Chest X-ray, PA view. Patient: 61 years old, sex F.
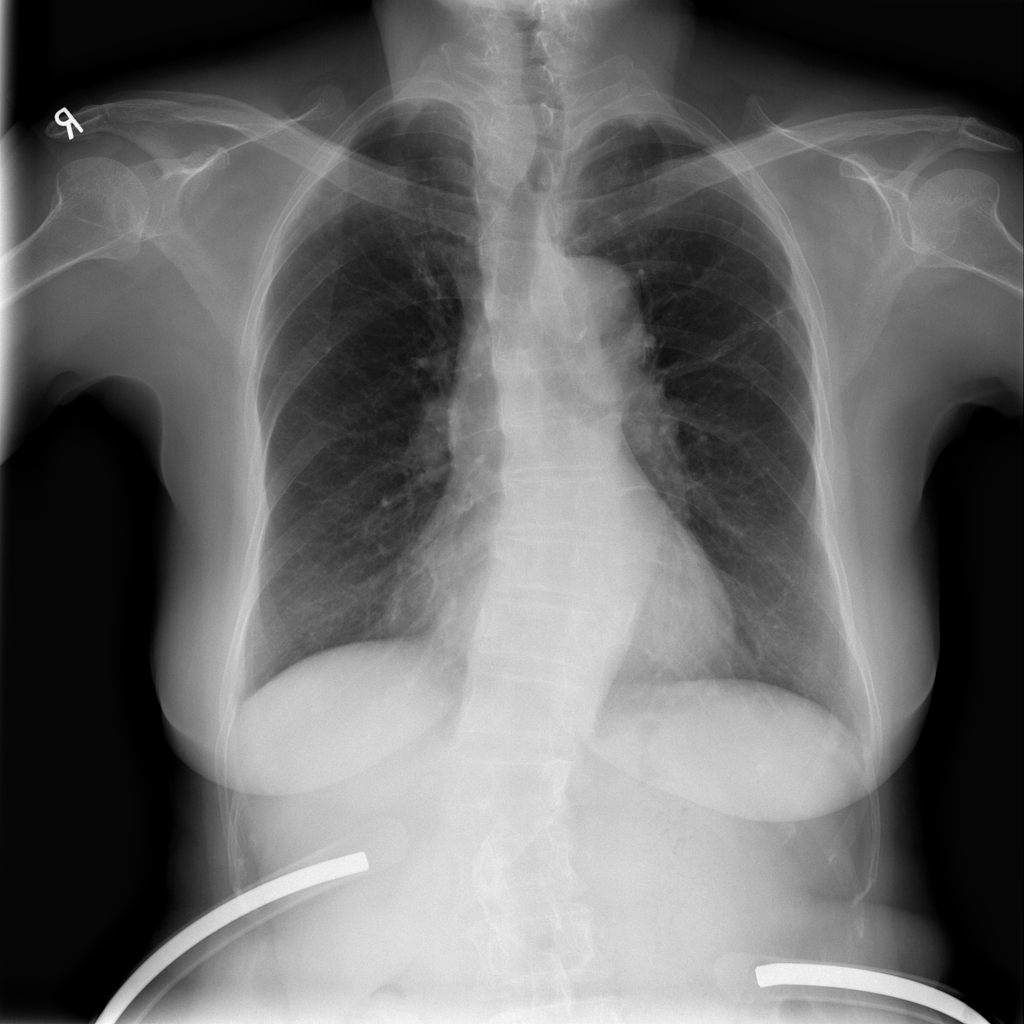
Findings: No Finding